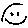
Label: smiley face